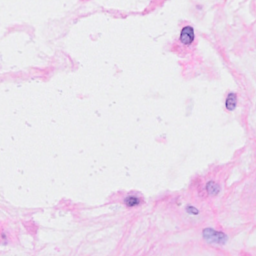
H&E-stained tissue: Breast